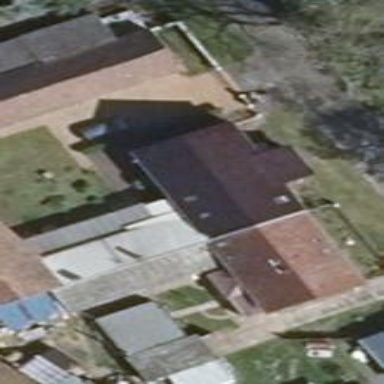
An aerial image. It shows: Gabled house with the roof oriented along the building.